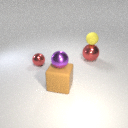
large red metal sphere to the right of large brown rubber cube